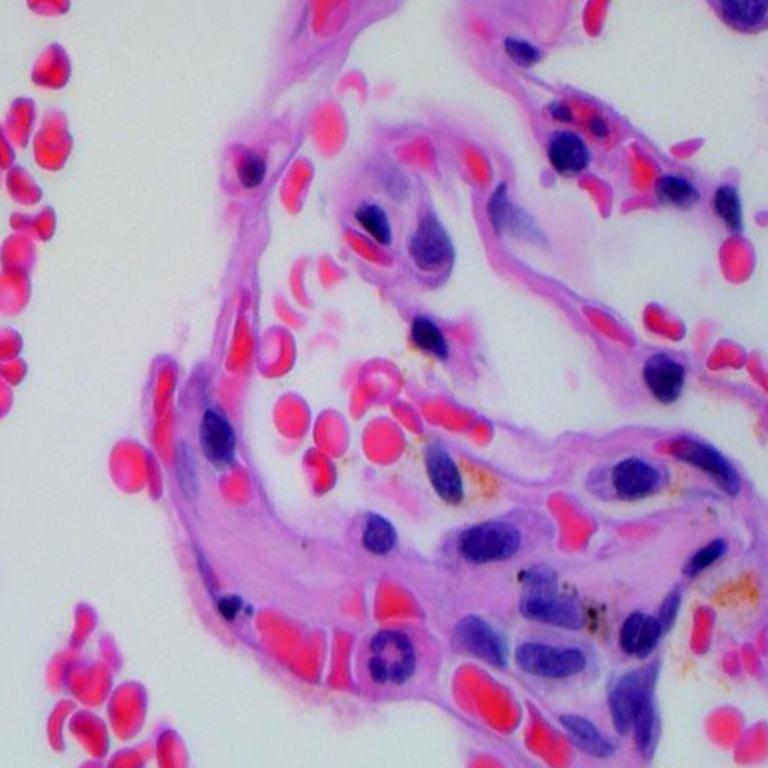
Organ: lung
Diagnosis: benign